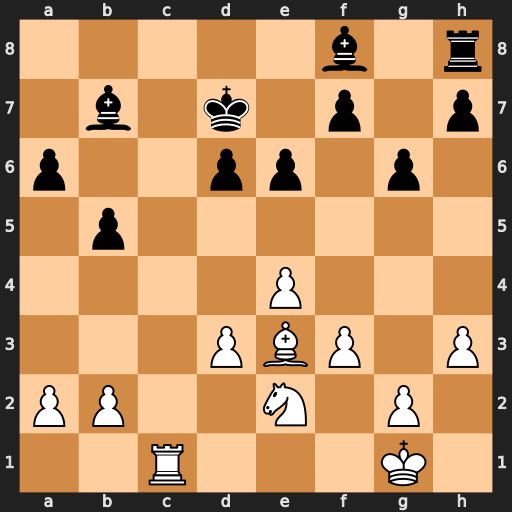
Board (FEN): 5b1r/1b1k1p1p/p2pp1p1/1p6/4P3/3PBP1P/PP2N1P1/2R3K1
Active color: w
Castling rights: -
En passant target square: -
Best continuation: Bb6 Bc6 Nd4 Bg7 Rxc6 Bxd4+ Bxd4